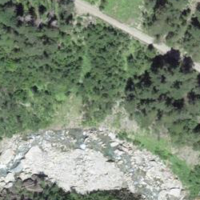
EUNIS habitat code: 23
Species observed at this site:
Epipactis atrorubens
Carterocephalus palaemon